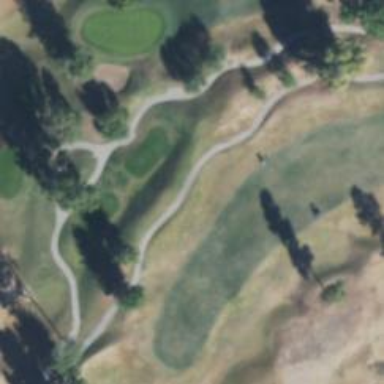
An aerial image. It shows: Service road used as golf cart path.